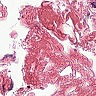
Metastatic tissue present: no